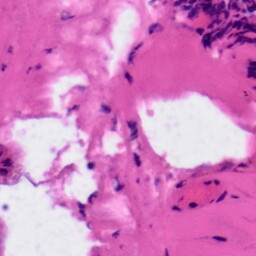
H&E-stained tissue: Tonsil